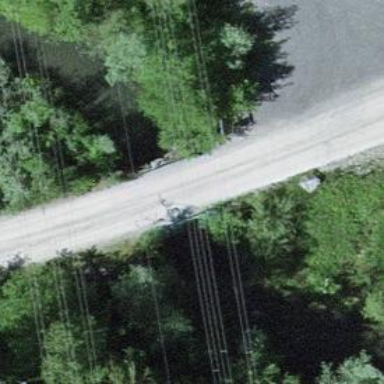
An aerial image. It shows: Service road with compacted surface that leads to bridge.